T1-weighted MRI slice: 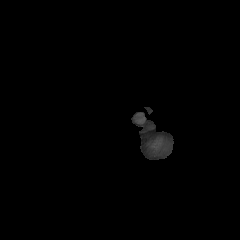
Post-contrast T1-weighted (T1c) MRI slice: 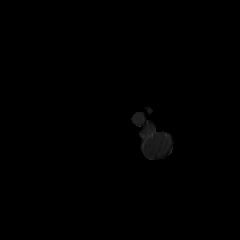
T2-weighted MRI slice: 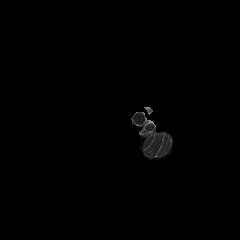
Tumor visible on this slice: no